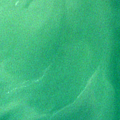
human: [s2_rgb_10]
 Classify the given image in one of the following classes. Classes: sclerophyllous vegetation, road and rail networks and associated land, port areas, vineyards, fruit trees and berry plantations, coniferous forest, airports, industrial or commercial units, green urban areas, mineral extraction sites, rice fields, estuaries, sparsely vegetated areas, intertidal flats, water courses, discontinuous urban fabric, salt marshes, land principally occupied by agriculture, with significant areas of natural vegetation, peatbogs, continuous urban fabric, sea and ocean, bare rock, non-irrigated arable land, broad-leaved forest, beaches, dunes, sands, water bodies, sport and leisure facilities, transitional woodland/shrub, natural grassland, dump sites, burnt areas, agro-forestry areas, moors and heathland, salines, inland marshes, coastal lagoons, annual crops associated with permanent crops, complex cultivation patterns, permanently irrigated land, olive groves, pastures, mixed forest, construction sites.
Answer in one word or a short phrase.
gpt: estuaries